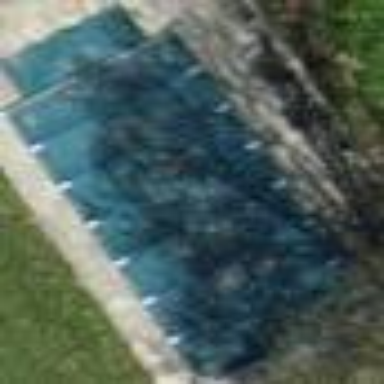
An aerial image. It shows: Swimming pool located in leisure land.